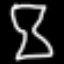
Label: hourglass